Question: I am creating an application in Xcode where I need to add people in a UITableViewController with a name PeopleTableViewController and an Add Button in navigation bar is used to connect to NewPersonViewController i.e. is UIViewController.
But when I click on the "+" button it shows
> Thread 1: signal SIGABRT error.
'''
Terminating app due to uncaught exception 'NSUnknownKeyException',
reason: '[<Draft3.NewPersonViewController 0x7f9148636650>
setValue:forUndefinedKey:]: this class is not key value
coding-compliant for the key savePerson.'
'''
Following is the screenshot for Main.Storyboard

Following is the code for NewPersonViewController:
'''
import UIKit
class NewPersonViewController: UIViewController {
@IBOutlet weak var personNameTextField: UITextField!
override func viewDidLoad() {
super.viewDidLoad()
personNameTextField.delegate = self as? UITextFieldDelegate
}
override func didReceiveMemoryWarning() {
super.didReceiveMemoryWarning()
// Dispose of any resources that can be recreated.
}
override func touchesBegan(_ touches: Set<UITouch>, with event: UIEvent?) {
personNameTextField.resignFirstResponder()
}
@IBAction func savePerson(_ sender: UIBarButtonItem) {
let person = People(title: personNameTextField.text ?? "")
do {
try person?.managedObjectContext?.save()
self.navigationController?.popViewController(animated: true)
} catch {
print("Could not save the person's name")
}
}
}
extension NewPersonViewController: UITextFieldDelegate {
func textFieldShouldReturn(_ textField: UITextField) -> Bool {
textField.resignFirstResponder()
return true
}
}
'''
Following is the code for PeopleTableViewController:
'''
import UIKit
import CoreData
class PeopleTableViewController: UITableViewController {
@IBOutlet weak var peopleTableView: UITableView!
var people: [People] = []
override func viewDidLoad() {
super.viewDidLoad()
// Uncomment the following line to preserve selection between presentations
// self.clearsSelectionOnViewWillAppear = false
// Uncomment the following line to display an Edit button in the navigation bar for this view controller.
// self.navigationItem.rightBarButtonItem = self.editButtonItem
}
//ViewWillAppear allows us to fetch all the data in the backend and help us display to the user
override func viewWillAppear(_ animated: Bool) {
guard let appDelegate = UIApplication.shared.delegate as? AppDelegate else {
return
}
let managedContext = appDelegate.persistentContainer.viewContext
let fetchRequest: NSFetchRequest<People> = People.fetchRequest()
do {
people = try managedContext.fetch(fetchRequest)
peopleTableView.reloadData()
} catch {
print("Could not fetch")
}
}
override func didReceiveMemoryWarning() {
super.didReceiveMemoryWarning()
// Dispose of any resources that can be recreated.
}
@IBAction func addButtonPressed(_ sender: UIBarButtonItem) {
performSegue(withIdentifier: "addPeople", sender: self)
}
}
'''
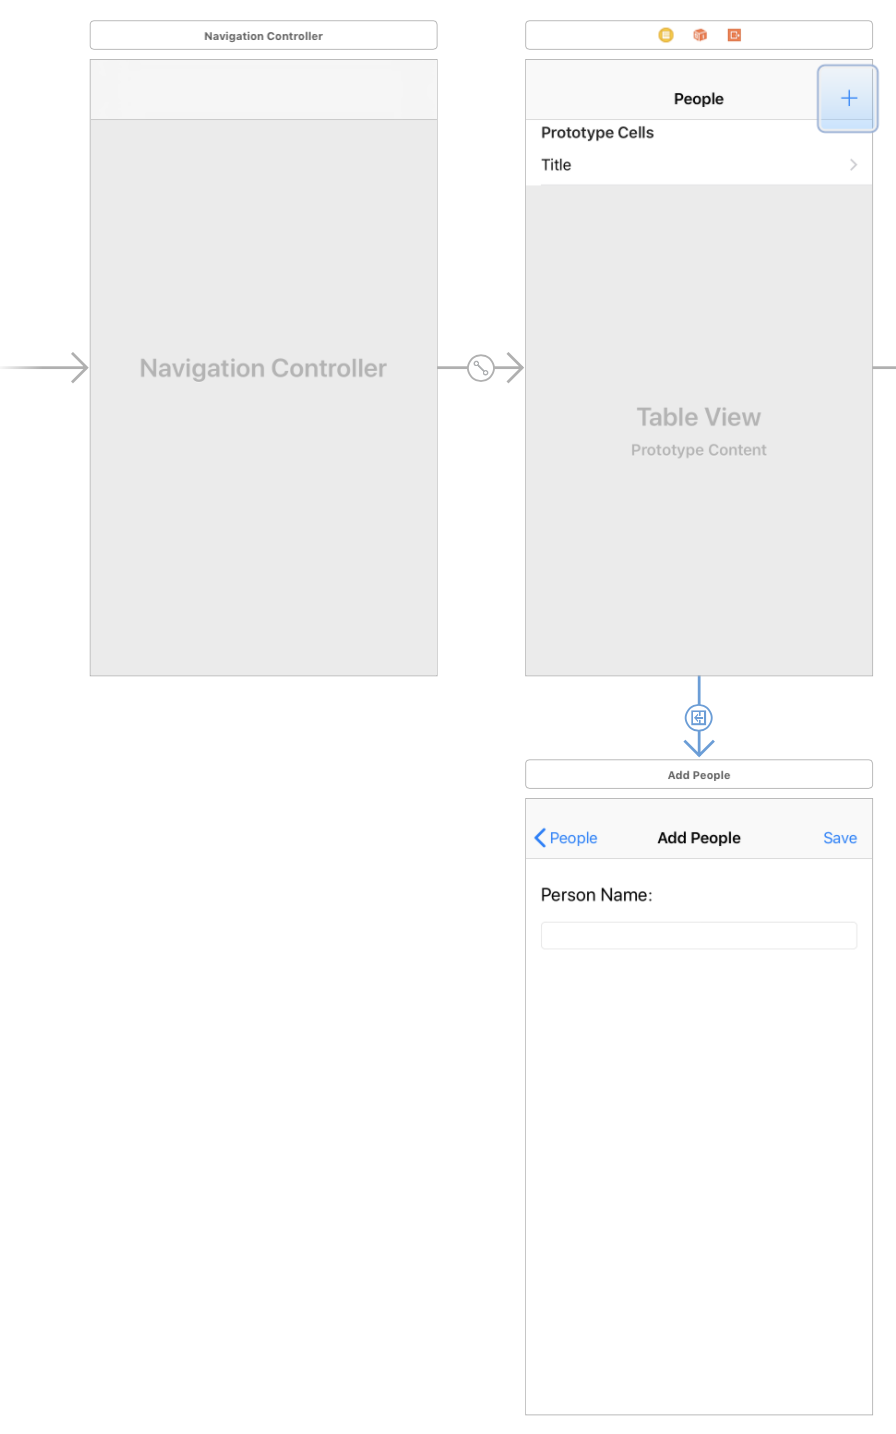
Answer: Have you checked your '@IBAction' and '@IBOutlet' are correctly binded to your storyboard ?
''NSUnknownKeyException', reason: '[ setValue:forUndefinedKey:]: this class is not key value coding-compliant for the key savePerson.'' feels like either the '@IBAction' or 'IBOutlet' is not correctly binded, or that you didn't set the class correctly for your view controllers in your storyboard. looks to me like it is trying to access the method 'savePerson' but cannot find it in the binded class.